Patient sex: F
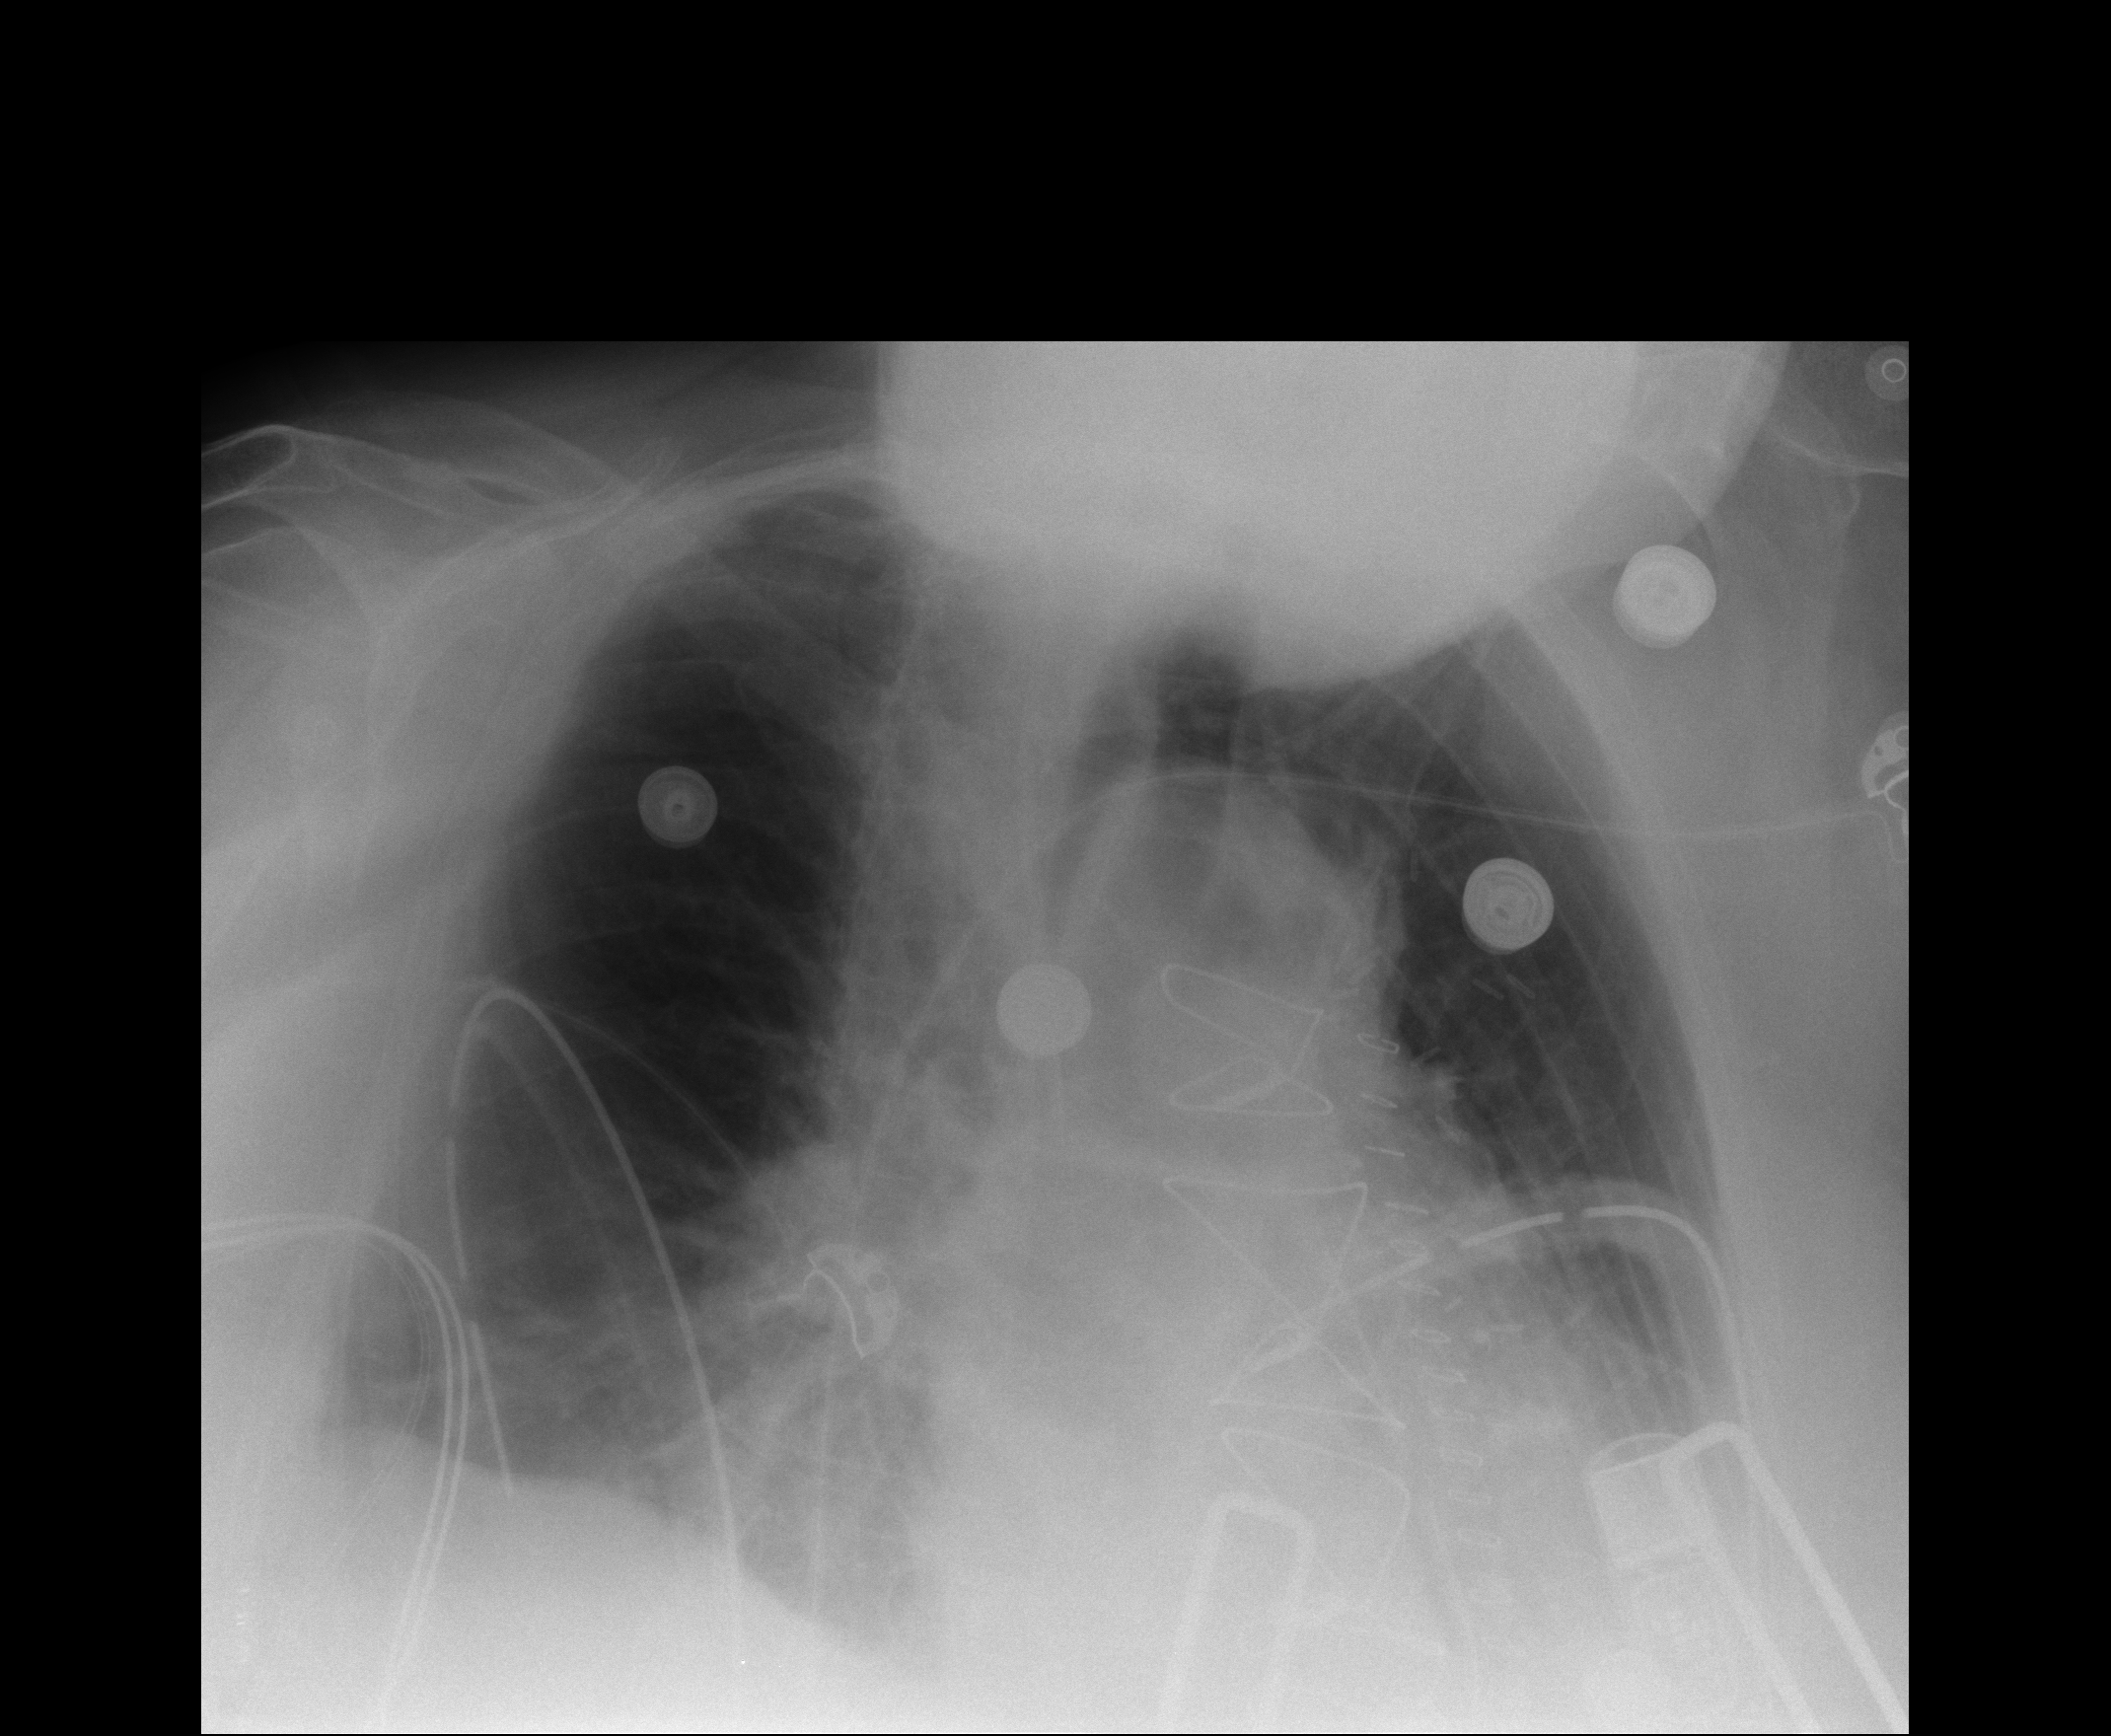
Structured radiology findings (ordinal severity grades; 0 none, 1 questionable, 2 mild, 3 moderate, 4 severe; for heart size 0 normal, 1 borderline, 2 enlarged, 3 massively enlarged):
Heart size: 2
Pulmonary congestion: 0
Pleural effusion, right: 0
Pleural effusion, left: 1
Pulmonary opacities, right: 0
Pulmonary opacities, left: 0
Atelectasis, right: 2
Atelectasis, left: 2